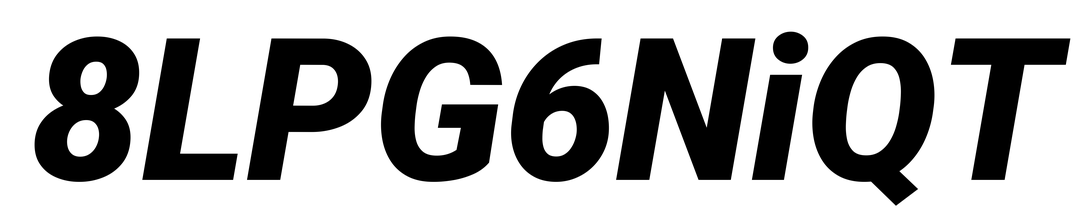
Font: Roboto-Italic_Black_Italic